Field crop: tomato
Growth stage: 2
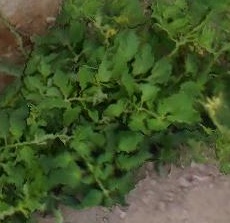
Species: tomato